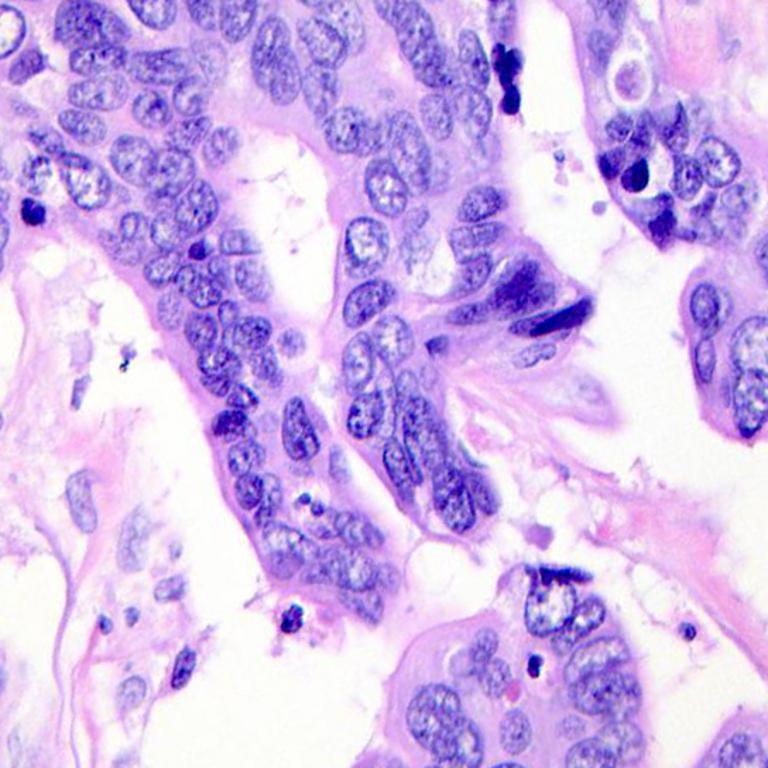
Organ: colon
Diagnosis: adenocarcinomas